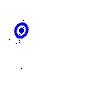
Particle: electron